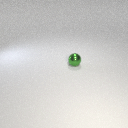
small green metal sphere